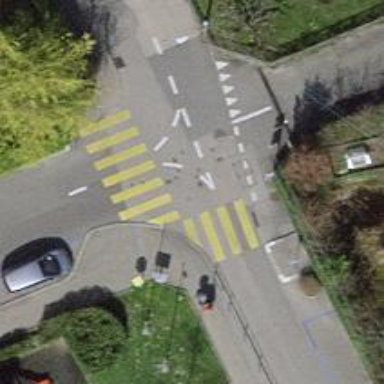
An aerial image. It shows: Uncontrolled road crossing.